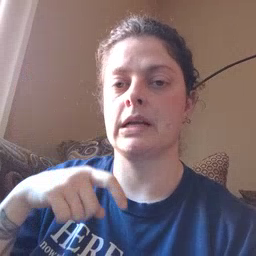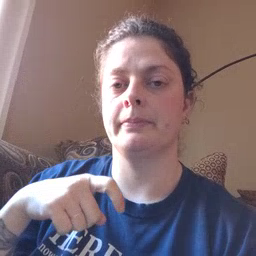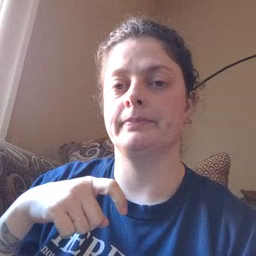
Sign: time